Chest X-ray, PA view. Patient: 48 years old, sex F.
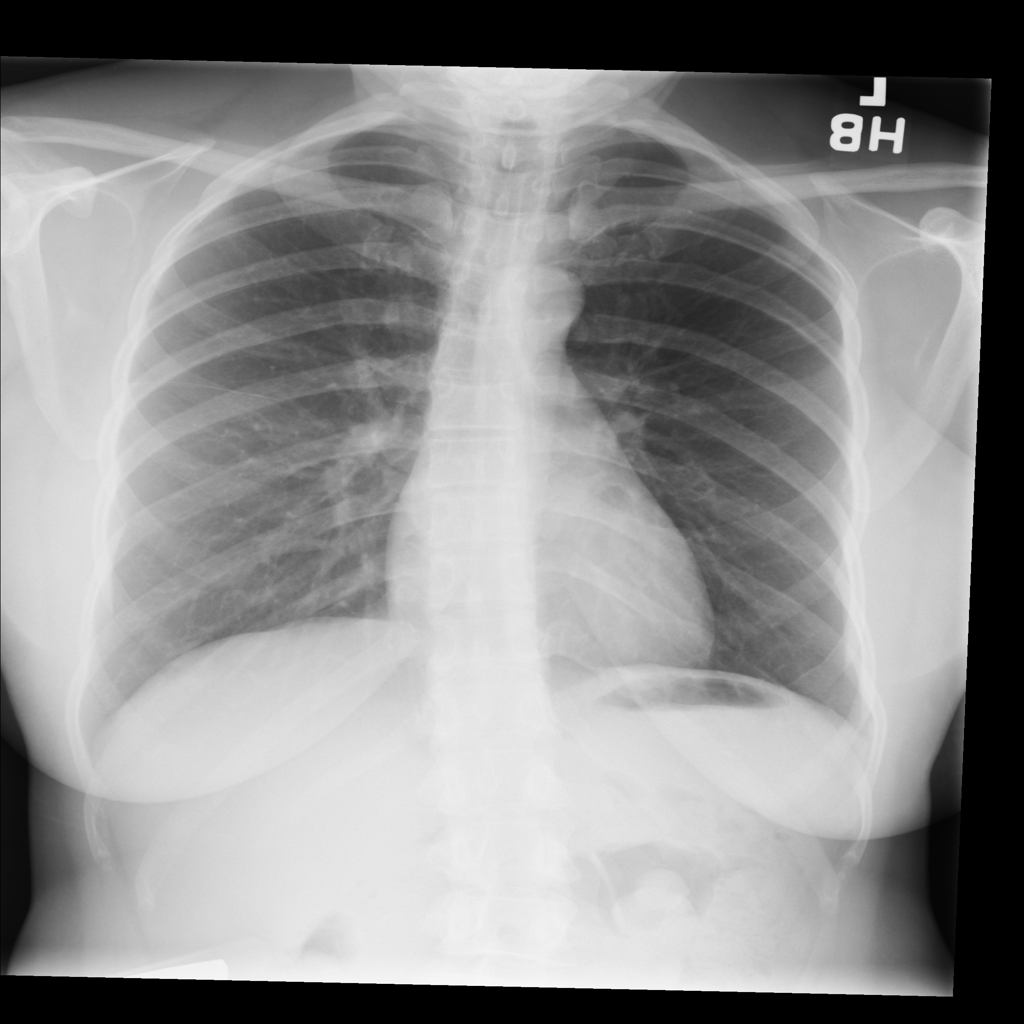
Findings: No Finding